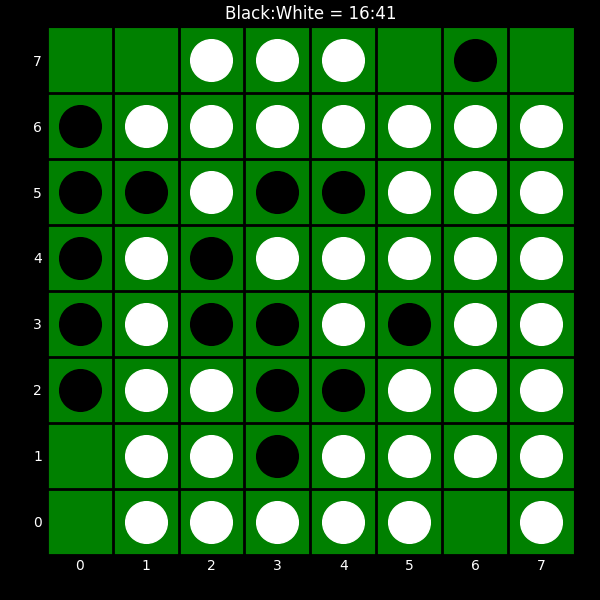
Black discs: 16
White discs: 41